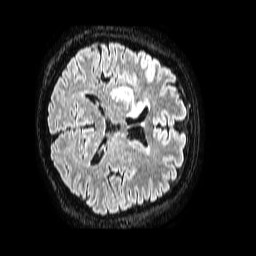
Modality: FLAIR
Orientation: axial
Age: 60
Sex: male
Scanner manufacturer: philips
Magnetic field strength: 1.5 T
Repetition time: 4.8 s
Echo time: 0.3 s